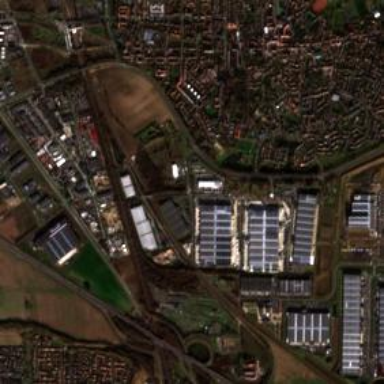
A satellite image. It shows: Industrial area featuring warehouse.